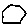
Label: hexagon